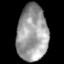
Tissue: lung
Cell type: Epithelial cells
Senescence score: 0.2407
Nuclear area (px): 1686
Mean DAPI intensity: 156.561